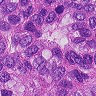
Metastatic tissue present: yes